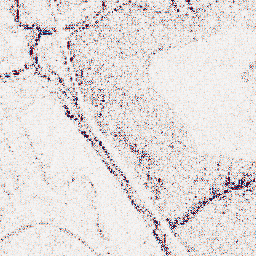
Category: wavelet
Decomposition family: wavelet_biorthogonal
Decomposition parameters: wavelet: bior2.4
level: 1
Upsampling method: quartic
Upsampling parameters: scale: 4
Upsampling scale: 4